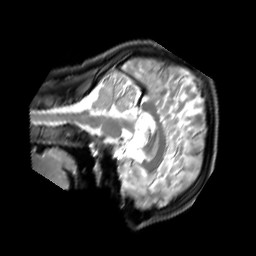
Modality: PDw
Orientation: sagittal
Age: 26
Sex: male
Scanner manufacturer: siemens
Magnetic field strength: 3 T
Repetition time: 11.88 s
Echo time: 0.014 s